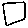
Label: square